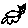
Label: cat